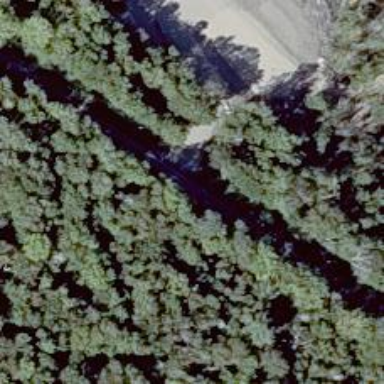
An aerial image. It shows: Unclassified road.